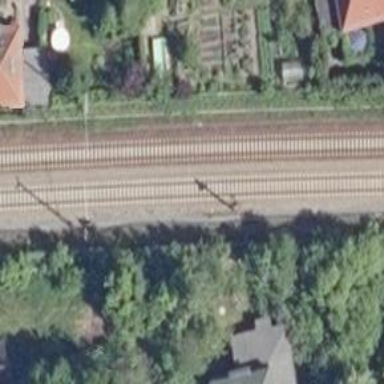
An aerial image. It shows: Railway signal.